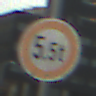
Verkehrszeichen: TatsaechlicheMasse
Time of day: MorningAfternoon
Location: Outdoor (Urban)
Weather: PartlyCloudy
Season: NotSpecified
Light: Natural